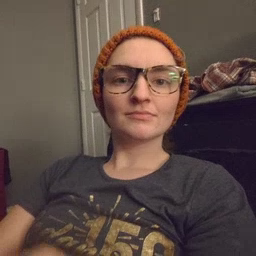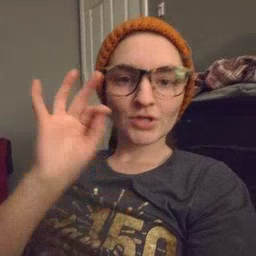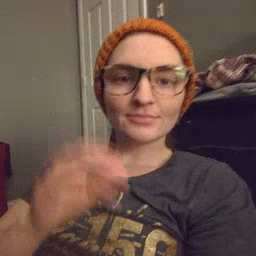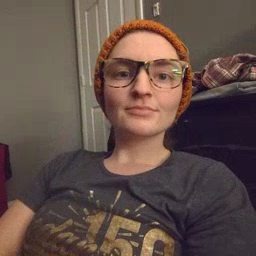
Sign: find